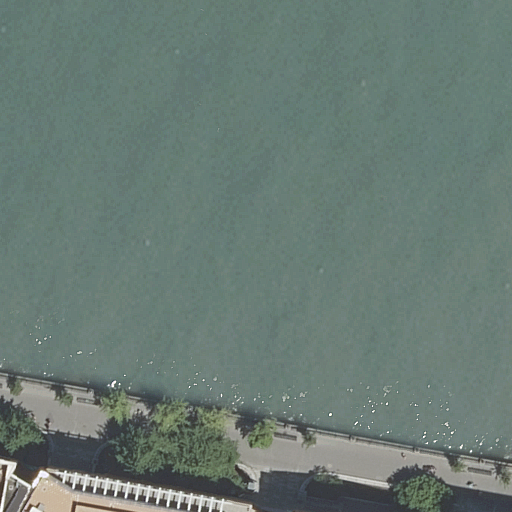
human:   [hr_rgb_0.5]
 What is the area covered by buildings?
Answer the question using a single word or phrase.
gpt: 797m2

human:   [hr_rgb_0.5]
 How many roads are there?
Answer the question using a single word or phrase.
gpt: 1

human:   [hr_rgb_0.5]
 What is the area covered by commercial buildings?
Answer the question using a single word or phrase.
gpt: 0m2

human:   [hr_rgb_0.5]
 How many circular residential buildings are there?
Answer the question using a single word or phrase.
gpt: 0

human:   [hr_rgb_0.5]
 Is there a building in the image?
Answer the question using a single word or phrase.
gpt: yes

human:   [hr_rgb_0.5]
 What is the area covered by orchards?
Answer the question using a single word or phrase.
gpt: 0m2

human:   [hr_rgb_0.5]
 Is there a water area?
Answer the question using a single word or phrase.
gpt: yes

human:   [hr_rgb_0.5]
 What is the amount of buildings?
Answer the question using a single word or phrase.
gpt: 2

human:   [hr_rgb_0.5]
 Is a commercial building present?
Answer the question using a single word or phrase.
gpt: no

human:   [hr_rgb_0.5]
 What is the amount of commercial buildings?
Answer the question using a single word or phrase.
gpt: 0

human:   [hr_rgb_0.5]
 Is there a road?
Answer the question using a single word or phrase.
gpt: yes

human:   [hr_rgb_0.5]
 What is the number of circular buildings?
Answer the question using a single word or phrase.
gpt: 0

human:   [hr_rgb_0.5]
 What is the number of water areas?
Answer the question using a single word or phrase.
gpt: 1

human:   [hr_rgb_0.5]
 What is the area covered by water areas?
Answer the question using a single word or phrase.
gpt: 8527m2

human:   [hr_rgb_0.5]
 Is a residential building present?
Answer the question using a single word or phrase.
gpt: yes

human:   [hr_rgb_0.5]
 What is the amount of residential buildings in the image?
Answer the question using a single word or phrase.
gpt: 1

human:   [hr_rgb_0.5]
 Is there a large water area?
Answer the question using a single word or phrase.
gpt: yes

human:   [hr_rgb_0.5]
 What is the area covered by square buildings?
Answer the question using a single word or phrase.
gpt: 0m2

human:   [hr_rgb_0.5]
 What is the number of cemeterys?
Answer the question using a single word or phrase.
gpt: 0

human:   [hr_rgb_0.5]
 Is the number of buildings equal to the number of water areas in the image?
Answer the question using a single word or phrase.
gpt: no

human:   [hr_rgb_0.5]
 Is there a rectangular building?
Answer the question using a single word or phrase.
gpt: yes

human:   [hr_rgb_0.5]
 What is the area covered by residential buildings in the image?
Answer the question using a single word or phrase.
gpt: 502m2

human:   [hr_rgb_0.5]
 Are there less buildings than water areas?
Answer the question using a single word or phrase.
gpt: no

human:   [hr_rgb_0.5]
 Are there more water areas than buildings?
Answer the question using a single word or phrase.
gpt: no

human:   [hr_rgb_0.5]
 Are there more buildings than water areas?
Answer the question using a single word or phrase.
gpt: yes

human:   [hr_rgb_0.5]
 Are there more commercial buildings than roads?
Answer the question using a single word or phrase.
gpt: no

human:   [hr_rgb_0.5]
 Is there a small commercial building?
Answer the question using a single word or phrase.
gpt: no

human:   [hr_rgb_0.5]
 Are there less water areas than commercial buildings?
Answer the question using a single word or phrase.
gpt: no

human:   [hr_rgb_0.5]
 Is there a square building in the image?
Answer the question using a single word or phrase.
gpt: no

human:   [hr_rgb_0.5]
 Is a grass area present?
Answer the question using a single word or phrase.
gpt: no

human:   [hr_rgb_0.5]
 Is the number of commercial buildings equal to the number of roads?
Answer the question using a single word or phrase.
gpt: no

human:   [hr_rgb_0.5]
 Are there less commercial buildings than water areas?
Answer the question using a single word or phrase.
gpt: yes

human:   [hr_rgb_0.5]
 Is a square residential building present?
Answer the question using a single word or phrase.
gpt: no

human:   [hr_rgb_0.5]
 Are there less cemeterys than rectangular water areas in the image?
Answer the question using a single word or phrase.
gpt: yes

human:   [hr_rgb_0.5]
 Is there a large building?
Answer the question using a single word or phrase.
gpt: yes

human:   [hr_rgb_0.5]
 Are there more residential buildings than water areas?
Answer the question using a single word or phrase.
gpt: no

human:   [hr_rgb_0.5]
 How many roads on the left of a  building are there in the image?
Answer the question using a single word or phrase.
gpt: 0

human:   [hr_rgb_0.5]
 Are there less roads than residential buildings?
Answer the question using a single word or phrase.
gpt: no

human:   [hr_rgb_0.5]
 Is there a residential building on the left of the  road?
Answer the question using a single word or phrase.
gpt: yes

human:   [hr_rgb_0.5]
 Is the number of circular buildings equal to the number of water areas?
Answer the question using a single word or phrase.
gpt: no

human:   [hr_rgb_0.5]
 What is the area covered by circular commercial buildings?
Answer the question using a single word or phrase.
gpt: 0m2

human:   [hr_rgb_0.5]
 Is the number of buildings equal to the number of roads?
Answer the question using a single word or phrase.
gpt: no

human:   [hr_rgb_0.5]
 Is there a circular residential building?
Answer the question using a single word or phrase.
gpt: no

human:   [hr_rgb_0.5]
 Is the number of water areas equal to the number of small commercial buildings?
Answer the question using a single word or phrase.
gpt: no

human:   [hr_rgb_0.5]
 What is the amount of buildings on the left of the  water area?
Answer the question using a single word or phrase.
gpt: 2

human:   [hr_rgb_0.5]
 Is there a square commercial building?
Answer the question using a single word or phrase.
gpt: no

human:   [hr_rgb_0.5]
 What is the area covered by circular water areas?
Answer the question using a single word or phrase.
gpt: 0m2

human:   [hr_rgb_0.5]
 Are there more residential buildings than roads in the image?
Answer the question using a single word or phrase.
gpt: no

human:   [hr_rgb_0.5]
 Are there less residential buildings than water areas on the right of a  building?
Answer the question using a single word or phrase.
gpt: no

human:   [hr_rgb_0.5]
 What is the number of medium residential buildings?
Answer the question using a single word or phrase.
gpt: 0

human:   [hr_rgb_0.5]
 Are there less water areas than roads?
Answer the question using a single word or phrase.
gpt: no

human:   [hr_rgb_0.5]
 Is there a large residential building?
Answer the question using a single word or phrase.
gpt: yes

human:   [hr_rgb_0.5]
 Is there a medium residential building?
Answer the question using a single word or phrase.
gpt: no

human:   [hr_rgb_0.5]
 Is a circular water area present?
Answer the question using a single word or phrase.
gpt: no

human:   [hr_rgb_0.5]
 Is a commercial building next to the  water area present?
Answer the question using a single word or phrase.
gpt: no

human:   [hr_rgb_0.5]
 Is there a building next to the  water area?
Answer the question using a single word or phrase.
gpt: yes

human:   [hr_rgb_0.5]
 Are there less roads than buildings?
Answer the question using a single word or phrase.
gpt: yes

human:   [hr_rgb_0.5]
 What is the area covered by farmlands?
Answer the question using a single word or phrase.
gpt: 0m2

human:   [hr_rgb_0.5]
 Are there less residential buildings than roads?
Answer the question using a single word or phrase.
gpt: no

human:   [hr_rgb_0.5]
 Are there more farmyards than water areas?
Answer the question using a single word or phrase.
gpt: no

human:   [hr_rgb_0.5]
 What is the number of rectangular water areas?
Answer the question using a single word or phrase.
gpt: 1

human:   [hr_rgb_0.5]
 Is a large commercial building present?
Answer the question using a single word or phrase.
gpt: no

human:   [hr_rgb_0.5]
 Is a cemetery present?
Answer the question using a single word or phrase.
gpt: no

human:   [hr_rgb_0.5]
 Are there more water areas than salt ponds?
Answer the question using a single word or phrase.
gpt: yes